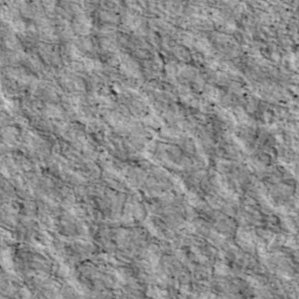
Label: non_frost